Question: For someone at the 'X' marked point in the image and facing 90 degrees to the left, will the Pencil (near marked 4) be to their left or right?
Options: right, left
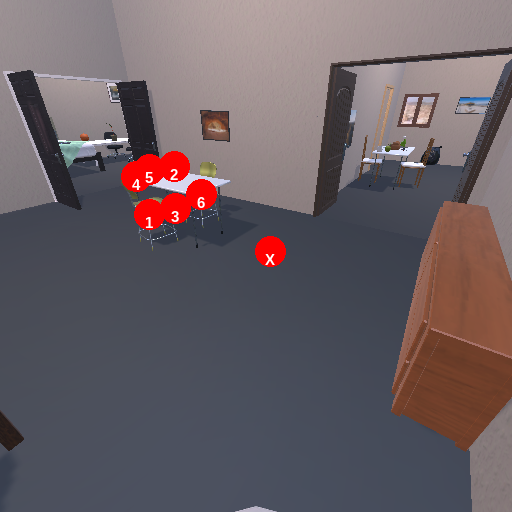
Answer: right